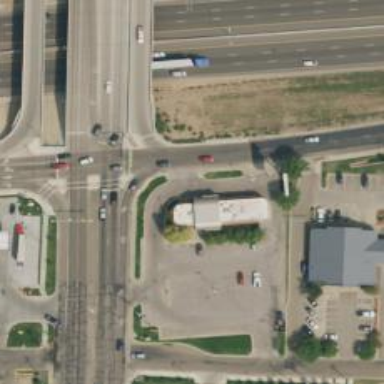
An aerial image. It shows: Secondary link road.